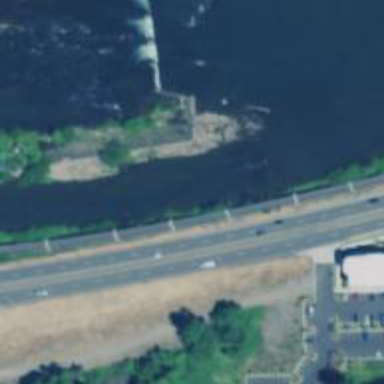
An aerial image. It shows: Weir along the waterway.